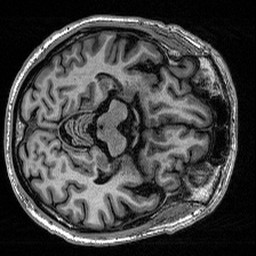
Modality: T1w
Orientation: axial
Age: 50
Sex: male
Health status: healthy
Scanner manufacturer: siemens
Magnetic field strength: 1.5 T
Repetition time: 2.73 s
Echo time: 0.00357 s